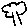
Label: tree